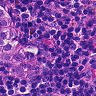
Metastatic tissue present: yes